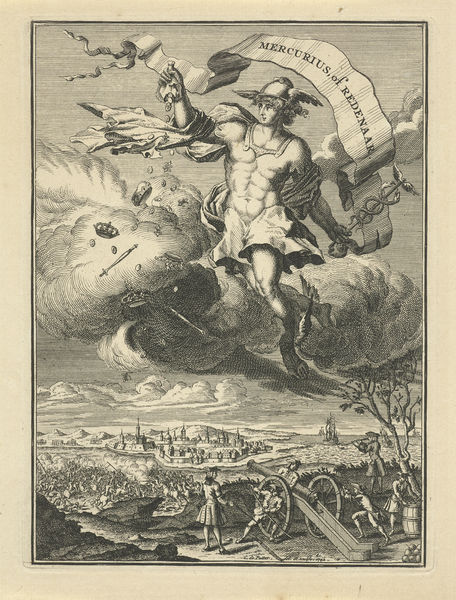
Titel: Titelpagina van Mercurius of redenaar
Künstler: Coenraad de Putter
Standort: Amsterdam
Institution: Rijksmuseum
Schlagwörter: crown, men, soldiers, sword, symbolism, print, cloud, clouds, fighting, gods, greek, heaven, man, roman, sky, tree, field, hill, distance, trees, feet, helmet, drawing, wings, town, city, rome, war, god, wing, anger, muscle, serpent, greece, wand, banner, barrel, justice, telescope, wealth, hermes, mercury, messenger, cannon, logo, soliders, canon, illustartion, redemption, mercurius, god of thunder, cloudburst, symolism